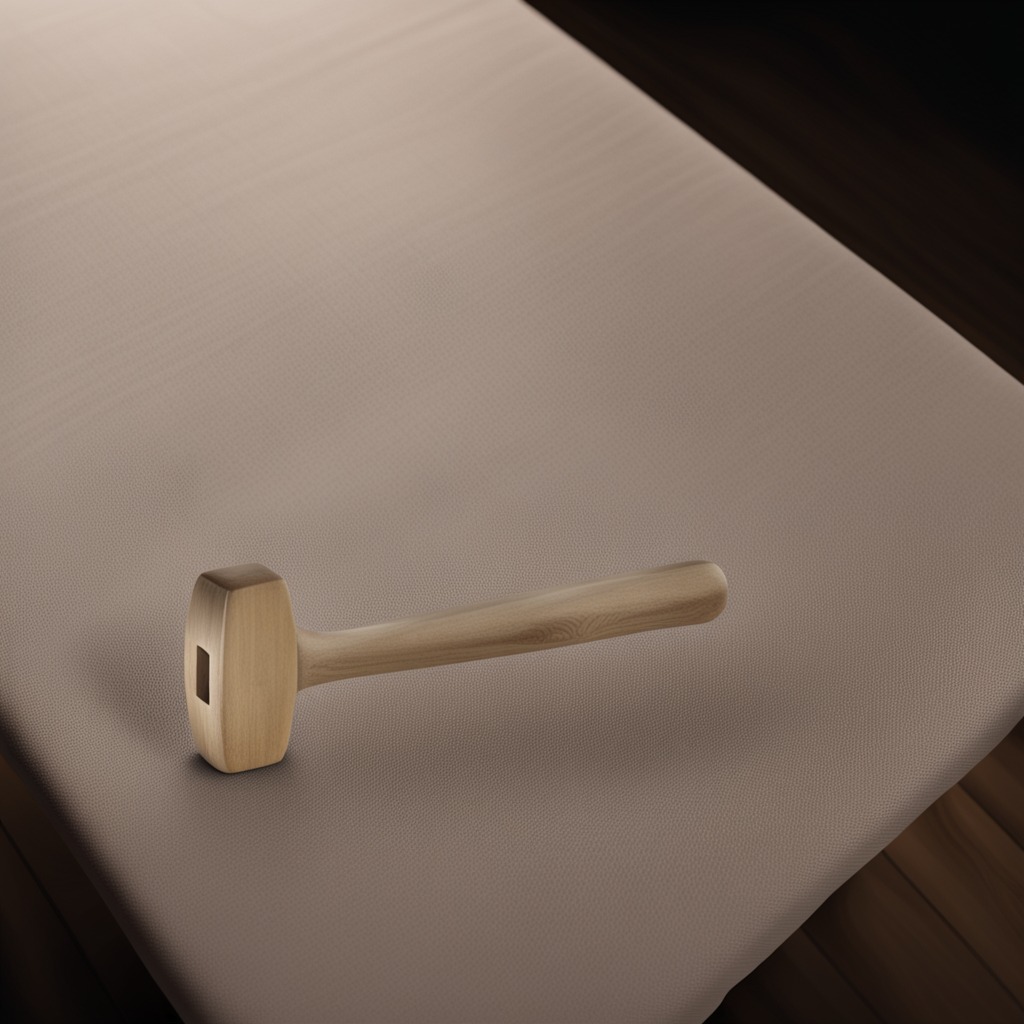
A hammer is lying on a wooden table inside a workshop at night.